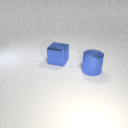
large blue metal cube behind large blue metal cylinder